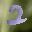
Label: 2